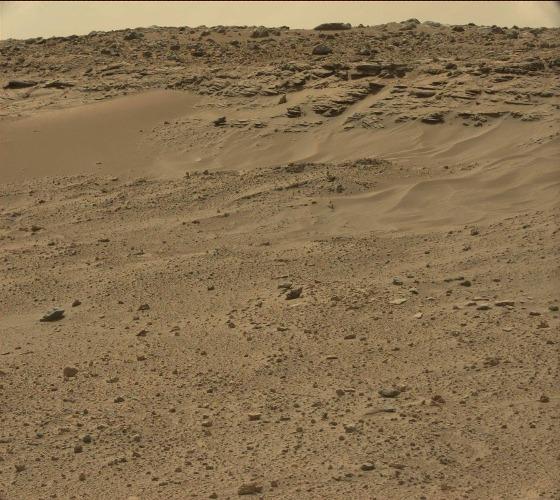
Terrain classes present: Bedrock, Gravel / Sand / Soil, Sky / Distant Mountains